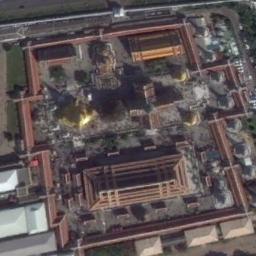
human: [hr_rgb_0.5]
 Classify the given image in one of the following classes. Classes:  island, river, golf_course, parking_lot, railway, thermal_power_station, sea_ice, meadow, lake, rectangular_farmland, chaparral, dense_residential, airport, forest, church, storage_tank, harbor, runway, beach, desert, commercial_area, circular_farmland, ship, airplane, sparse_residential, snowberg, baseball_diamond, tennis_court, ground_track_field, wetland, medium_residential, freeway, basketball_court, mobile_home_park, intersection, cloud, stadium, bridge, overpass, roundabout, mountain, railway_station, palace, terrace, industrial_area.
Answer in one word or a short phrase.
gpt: palace